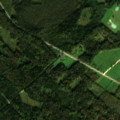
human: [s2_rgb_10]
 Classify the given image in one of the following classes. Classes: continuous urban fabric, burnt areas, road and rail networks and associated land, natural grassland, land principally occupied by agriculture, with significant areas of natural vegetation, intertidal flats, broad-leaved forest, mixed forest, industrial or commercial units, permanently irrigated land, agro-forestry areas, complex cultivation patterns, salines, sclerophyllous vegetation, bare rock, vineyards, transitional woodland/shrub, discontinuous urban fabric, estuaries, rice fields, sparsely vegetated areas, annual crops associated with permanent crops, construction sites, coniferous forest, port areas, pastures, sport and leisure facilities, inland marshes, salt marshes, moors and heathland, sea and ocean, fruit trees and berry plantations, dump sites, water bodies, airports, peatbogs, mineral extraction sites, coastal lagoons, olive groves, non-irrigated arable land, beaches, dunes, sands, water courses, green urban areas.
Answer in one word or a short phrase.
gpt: land principally occupied by agriculture, with significant areas of natural vegetation, broad-leaved forest, coniferous forest, mixed forest